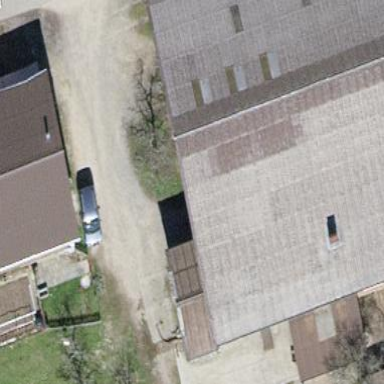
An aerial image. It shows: Farm auxiliary building with half-hipped roof shape.